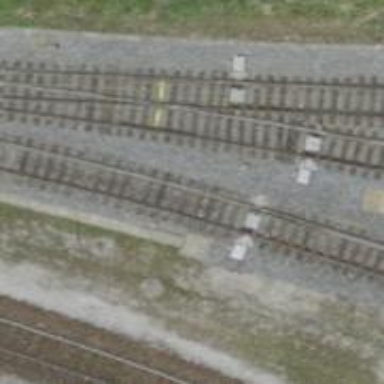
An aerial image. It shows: Railway switch.